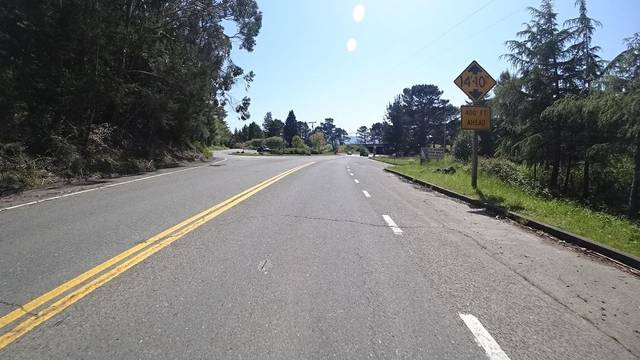
Region: United States
Coordinates: 40.576, -124.148